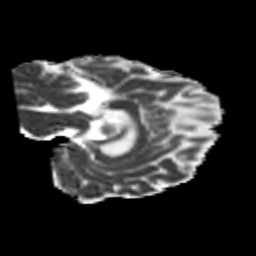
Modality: MD
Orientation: sagittal
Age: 35
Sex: female
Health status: healthy
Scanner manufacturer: siemens
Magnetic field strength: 3 T
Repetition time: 10.8 s
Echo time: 0.082 s